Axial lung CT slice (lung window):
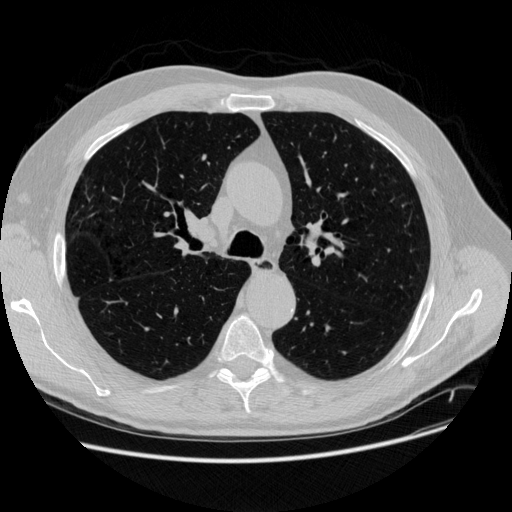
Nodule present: no